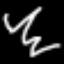
Label: squiggle